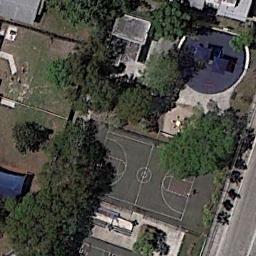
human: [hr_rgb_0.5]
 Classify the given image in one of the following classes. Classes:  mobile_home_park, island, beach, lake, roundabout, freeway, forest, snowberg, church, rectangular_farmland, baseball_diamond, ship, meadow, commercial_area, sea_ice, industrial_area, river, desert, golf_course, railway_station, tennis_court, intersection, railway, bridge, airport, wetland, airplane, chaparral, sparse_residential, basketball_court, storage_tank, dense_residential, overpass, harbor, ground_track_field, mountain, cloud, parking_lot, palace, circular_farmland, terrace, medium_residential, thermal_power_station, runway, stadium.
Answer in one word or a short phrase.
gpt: basketball_court